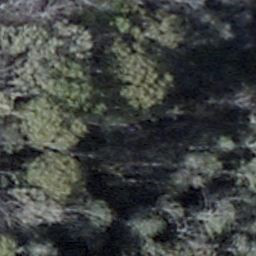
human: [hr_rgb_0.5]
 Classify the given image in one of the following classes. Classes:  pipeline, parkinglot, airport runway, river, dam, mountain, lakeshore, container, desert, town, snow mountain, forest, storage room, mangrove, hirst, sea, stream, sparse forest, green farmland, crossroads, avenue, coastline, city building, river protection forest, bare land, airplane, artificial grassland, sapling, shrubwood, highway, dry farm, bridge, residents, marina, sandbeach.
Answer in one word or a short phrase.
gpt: shrubwood